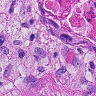
Metastatic tissue present: yes